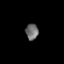
Tissue: prostate
Cell type: T cells
Senescence score: 0.3441
Nuclear area (px): 199
Mean DAPI intensity: 108.482